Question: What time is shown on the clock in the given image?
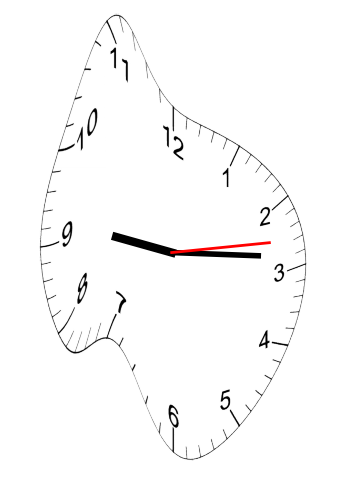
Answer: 09:14:13